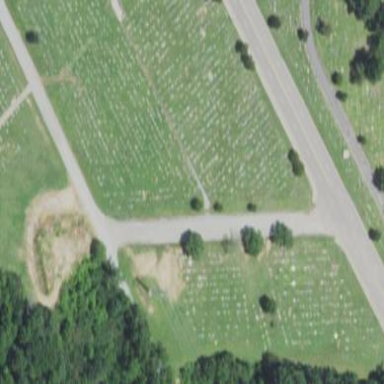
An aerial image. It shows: Cemetery.